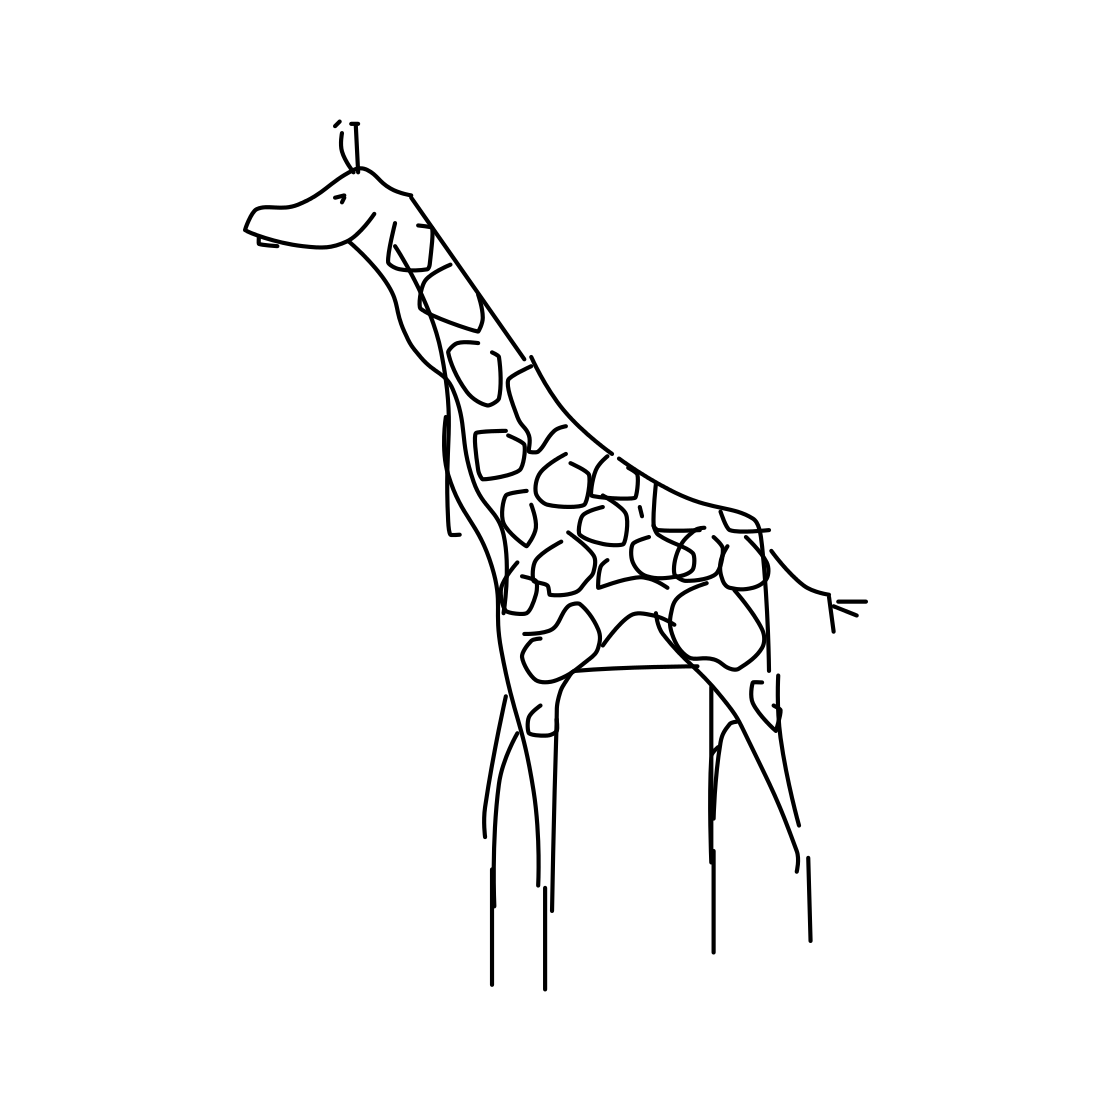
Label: giraffe